Current action and preconditions to check: trajectory_clear

Your task: For each precondition in the list above, predict whether it will hold at this action.

Consider the current scene as observed from the mobile robot's camera, and analyze the predicted future states of all dynamic agents (e.g., people, animals, vehicles, or any moving entities) within the NEXT SECOND.

IMPORTANT: Only answer "very likely" if you are absolutely certain—based on strong, clear evidence—that a dynamic agent will violate the precondition in the predicted future state. Do NOT answer "very likely" for unlikely, ambiguous, or low-probability risks.

Ask yourself for each precondition: Is there a high probability, with clear and convincing evidence, that the predicted future states of any dynamic agent will interfere with the predicted future state of the currently executing action within the NEXT SECOND, causing that precondition to fail?

Assess the risk level based on these predictions. Use "likely" or "very likely" if motions create a clear risk of interference.

Use "neutral" or "improbable" if agents are nearby but their predicted paths are clearly diverging or non-conflicting.

Failure Risk Categories: "very improbable", "improbable", "neutral", "likely", "very likely"

Answer Format: Output ONLY the probability_of_failure value from these categories: "very improbable", "improbable", "neutral", "likely", "very likely"

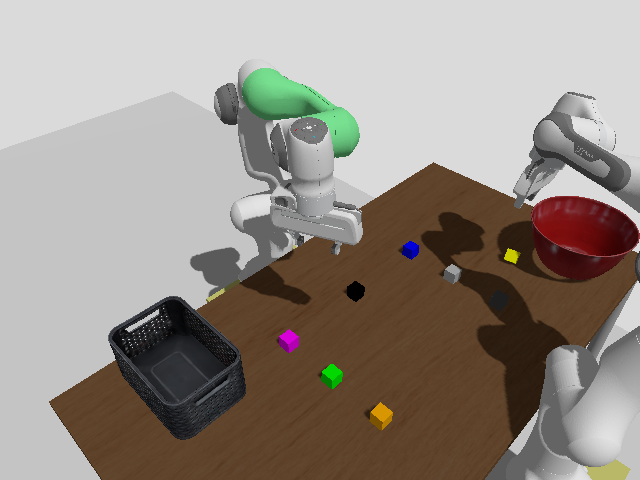

Answer: very improbable